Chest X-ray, AP view. Patient: 65 years old, sex M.
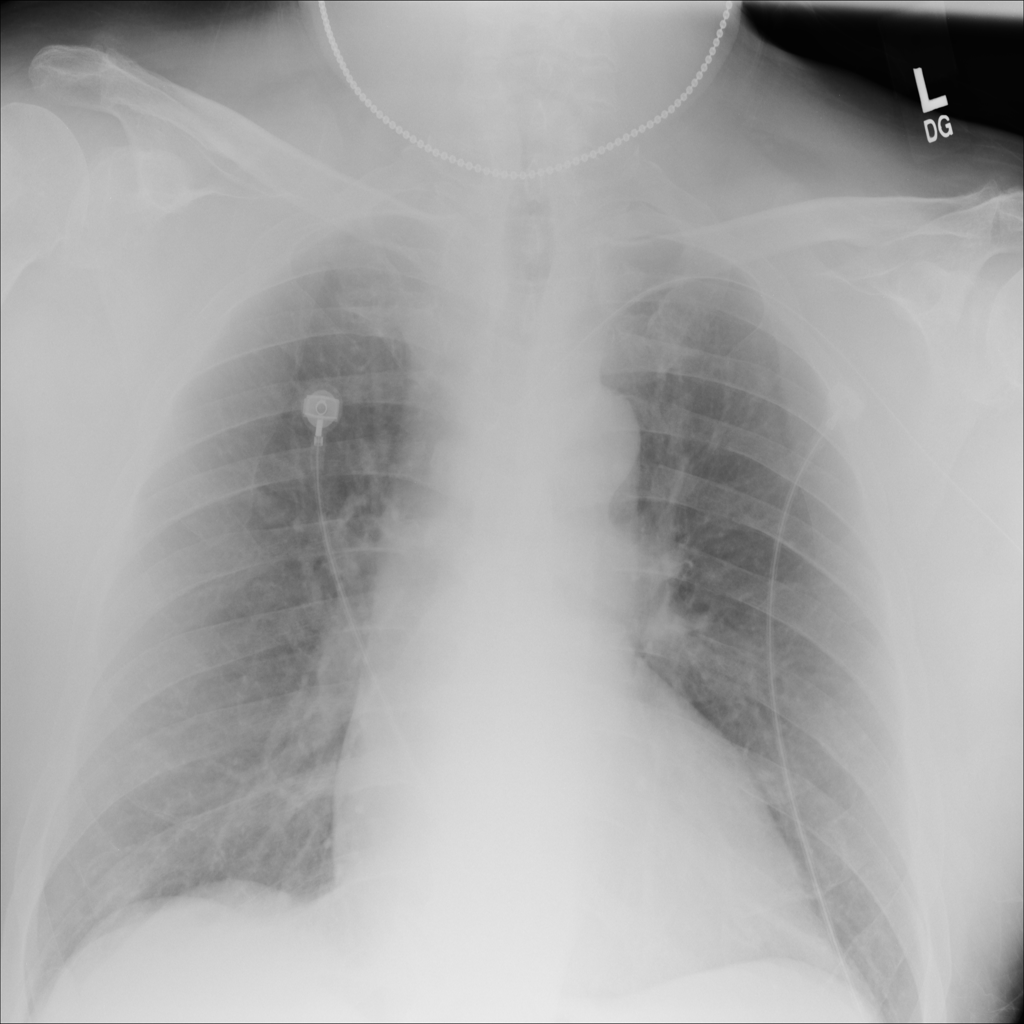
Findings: No Finding